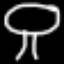
Label: mushroom